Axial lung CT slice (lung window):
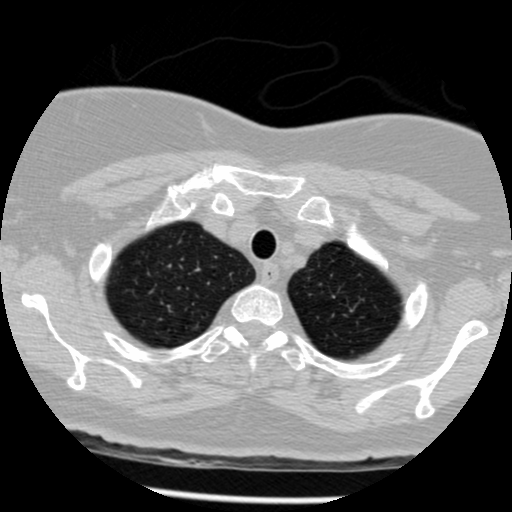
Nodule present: no